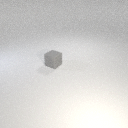
small gray rubber cube